Field crop: maize
Growth stage: 2
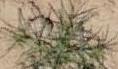
Species: salsola